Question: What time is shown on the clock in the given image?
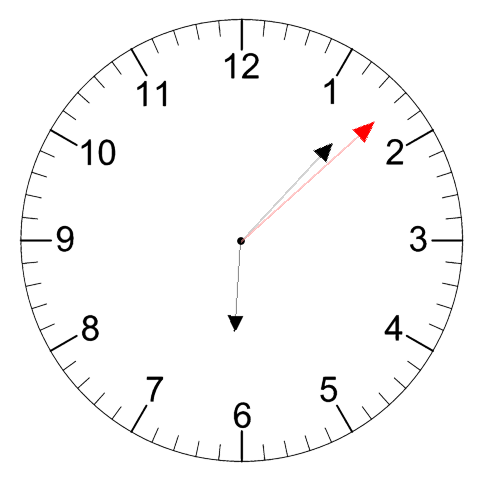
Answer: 06:07:08